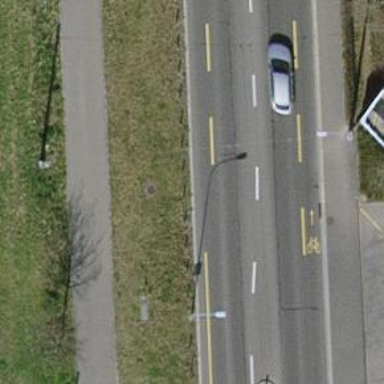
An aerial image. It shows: Bollard.